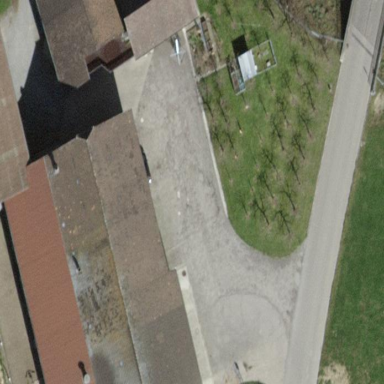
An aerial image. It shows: Farmyard area.